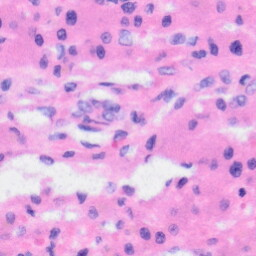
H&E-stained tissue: Liver